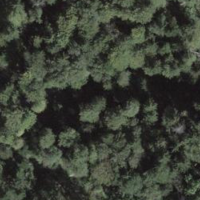
EUNIS habitat code: 41
Species observed at this site:
Hedera helix
Fagus sylvatica
Prunella vulgaris